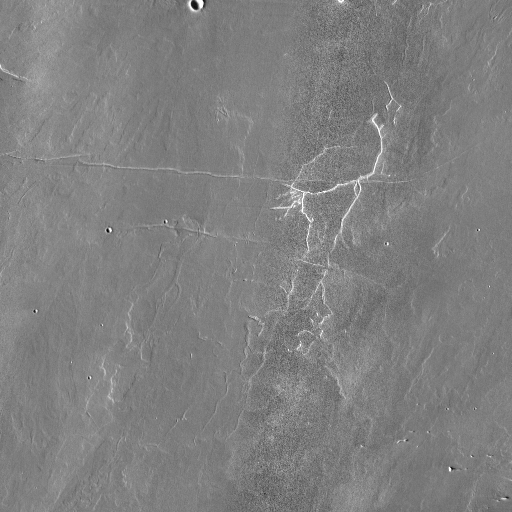
Crater classes present: Background, Other